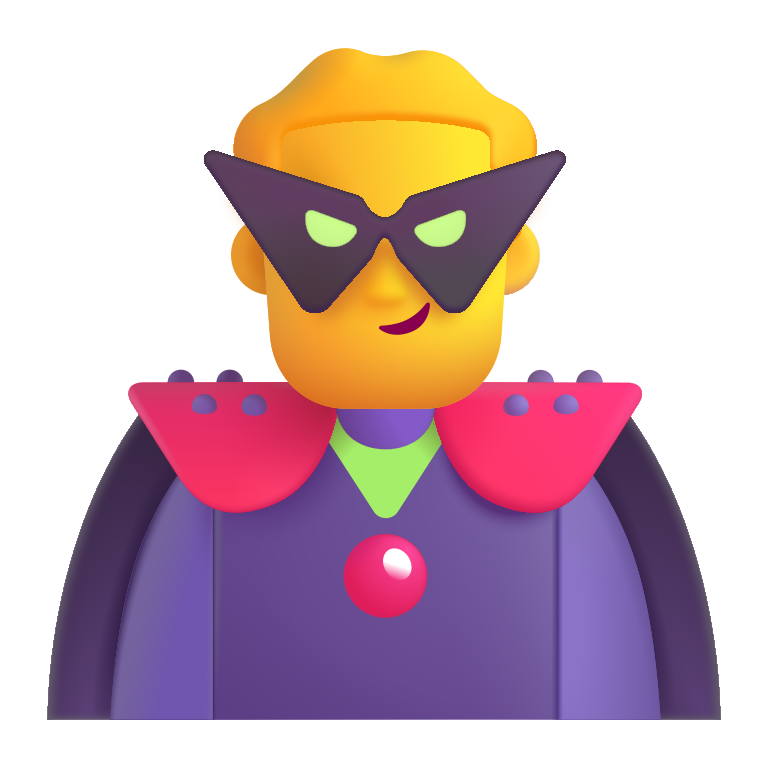
man supervillain color default